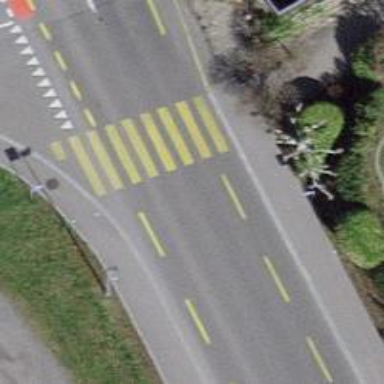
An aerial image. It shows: Marked road crossing.